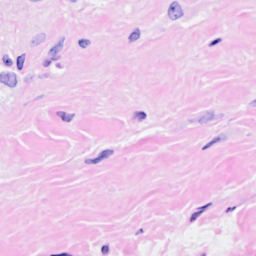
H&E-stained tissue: Breast